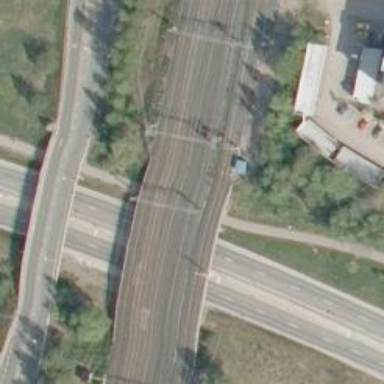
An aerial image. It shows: Bridge carrying continuous electrified railway tracks with contact line.